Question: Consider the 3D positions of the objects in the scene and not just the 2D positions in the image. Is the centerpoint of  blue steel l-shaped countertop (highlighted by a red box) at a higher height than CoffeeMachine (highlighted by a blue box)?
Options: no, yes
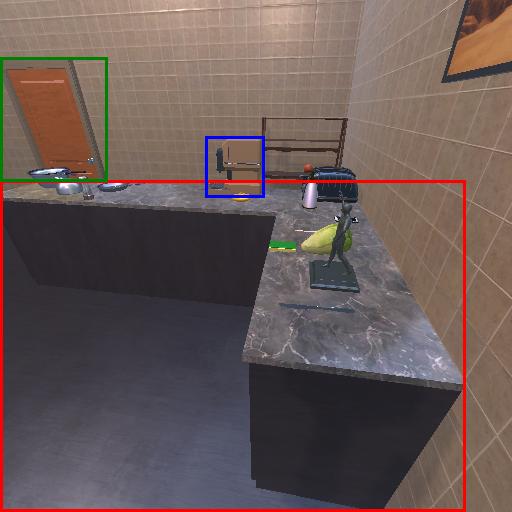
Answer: no